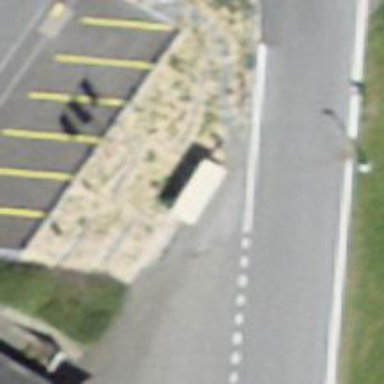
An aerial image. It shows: Bus stop with sheltered platform for public transport.